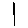
Label: line